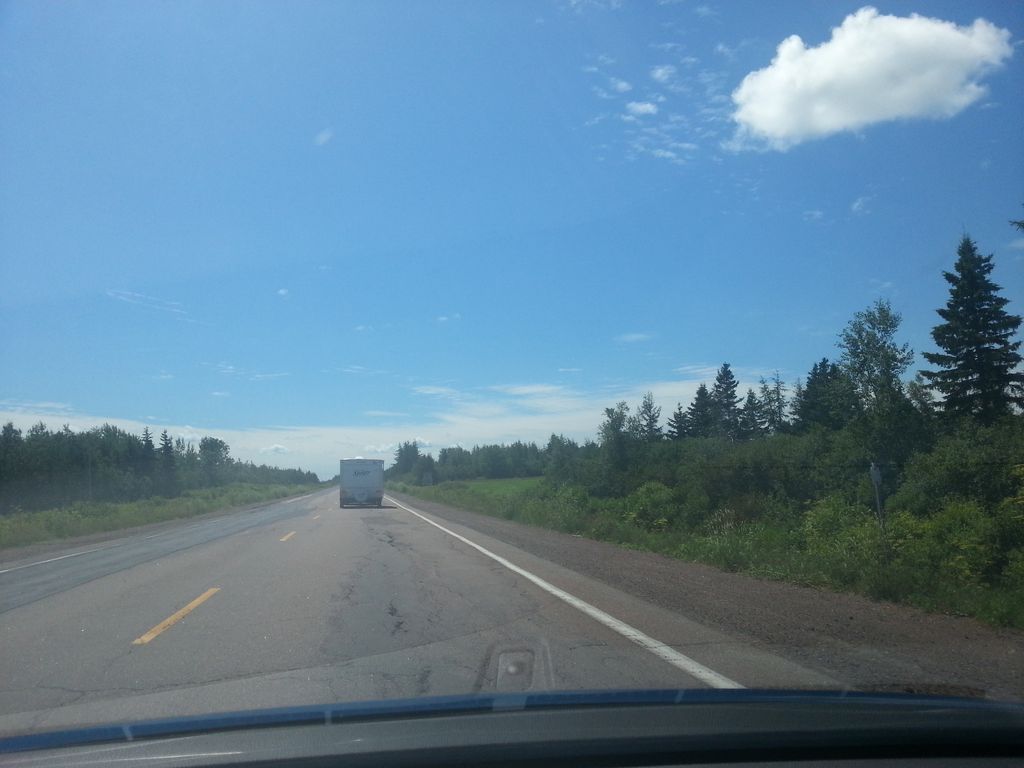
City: charlottetown